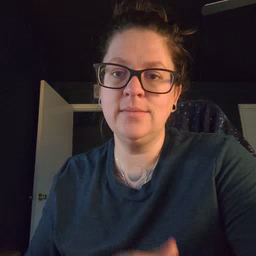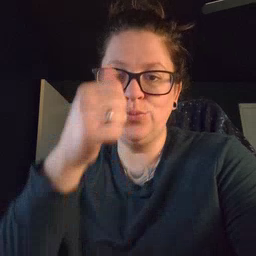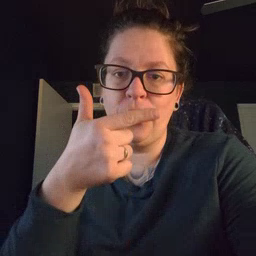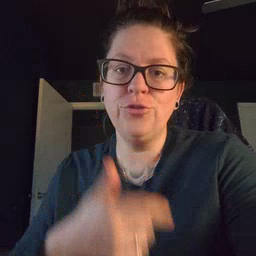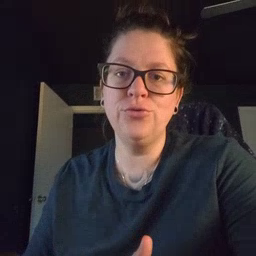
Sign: brother